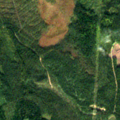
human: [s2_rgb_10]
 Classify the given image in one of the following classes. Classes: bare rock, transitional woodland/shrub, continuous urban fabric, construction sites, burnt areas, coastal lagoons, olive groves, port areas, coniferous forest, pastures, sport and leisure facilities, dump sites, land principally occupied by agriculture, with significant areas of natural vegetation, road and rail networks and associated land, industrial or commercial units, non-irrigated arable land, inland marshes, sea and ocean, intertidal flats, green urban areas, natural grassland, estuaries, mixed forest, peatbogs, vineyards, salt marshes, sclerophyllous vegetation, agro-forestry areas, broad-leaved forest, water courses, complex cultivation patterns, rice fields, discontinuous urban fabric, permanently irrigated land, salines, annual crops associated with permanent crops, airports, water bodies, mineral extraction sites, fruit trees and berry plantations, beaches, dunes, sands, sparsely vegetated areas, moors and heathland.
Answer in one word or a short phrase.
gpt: coniferous forest, transitional woodland/shrub